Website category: sports
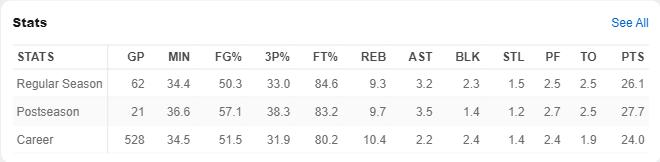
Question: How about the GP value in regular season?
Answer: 62

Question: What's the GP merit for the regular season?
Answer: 62

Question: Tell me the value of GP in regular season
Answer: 62

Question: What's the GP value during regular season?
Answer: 62

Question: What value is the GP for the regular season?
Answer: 62

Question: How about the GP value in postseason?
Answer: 21

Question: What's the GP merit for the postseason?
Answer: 21

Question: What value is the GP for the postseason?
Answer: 21

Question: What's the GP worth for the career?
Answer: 528

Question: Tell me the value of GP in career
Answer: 528

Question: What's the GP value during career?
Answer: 528

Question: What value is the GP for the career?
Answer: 528

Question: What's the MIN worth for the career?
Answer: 34.5

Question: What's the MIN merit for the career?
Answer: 34.5

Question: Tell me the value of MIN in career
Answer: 34.5

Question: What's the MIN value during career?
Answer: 34.5

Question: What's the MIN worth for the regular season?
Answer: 34.4

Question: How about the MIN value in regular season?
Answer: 34.4

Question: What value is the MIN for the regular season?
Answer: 34.4

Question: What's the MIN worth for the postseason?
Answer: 36.6

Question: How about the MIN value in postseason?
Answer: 36.6

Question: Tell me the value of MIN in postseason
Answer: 36.6

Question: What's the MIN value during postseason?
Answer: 36.6

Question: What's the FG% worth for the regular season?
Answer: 50.3

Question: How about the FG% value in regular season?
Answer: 50.3

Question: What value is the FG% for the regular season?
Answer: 50.3

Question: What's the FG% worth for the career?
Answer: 51.5

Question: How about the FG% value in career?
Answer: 51.5

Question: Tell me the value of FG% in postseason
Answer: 57.1

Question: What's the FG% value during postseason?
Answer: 57.1

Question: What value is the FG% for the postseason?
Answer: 57.1

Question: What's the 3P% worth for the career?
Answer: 31.9

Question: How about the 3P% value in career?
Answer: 31.9

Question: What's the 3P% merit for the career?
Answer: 31.9

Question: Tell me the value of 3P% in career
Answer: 31.9

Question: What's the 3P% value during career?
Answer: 31.9

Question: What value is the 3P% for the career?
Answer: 31.9

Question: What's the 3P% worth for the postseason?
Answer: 38.3

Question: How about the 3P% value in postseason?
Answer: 38.3

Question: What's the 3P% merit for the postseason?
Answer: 38.3

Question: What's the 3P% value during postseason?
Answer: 38.3

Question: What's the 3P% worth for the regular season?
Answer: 33.0

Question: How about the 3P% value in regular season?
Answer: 33.0

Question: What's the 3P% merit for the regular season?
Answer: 33.0

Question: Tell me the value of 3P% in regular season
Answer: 33.0

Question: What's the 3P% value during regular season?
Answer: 33.0

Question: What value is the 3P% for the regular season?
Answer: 33.0

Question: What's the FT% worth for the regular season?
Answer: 84.6

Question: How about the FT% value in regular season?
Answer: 84.6

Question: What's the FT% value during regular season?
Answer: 84.6

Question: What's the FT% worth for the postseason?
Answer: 83.2

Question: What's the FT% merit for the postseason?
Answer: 83.2

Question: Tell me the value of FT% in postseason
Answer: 83.2

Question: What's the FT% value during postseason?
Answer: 83.2

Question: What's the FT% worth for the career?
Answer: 80.2

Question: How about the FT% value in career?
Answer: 80.2

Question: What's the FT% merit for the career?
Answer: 80.2

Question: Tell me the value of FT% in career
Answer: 80.2

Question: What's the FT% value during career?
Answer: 80.2

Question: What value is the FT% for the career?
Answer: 80.2

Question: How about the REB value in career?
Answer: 10.4

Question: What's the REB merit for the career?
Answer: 10.4

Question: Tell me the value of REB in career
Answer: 10.4

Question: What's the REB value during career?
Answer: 10.4